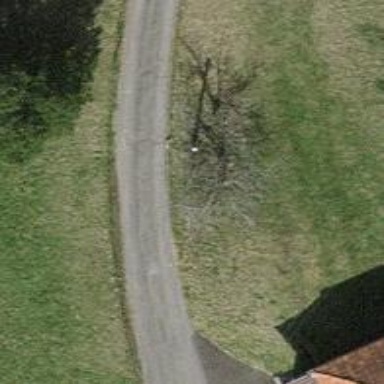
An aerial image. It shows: Driveway leading to service road.